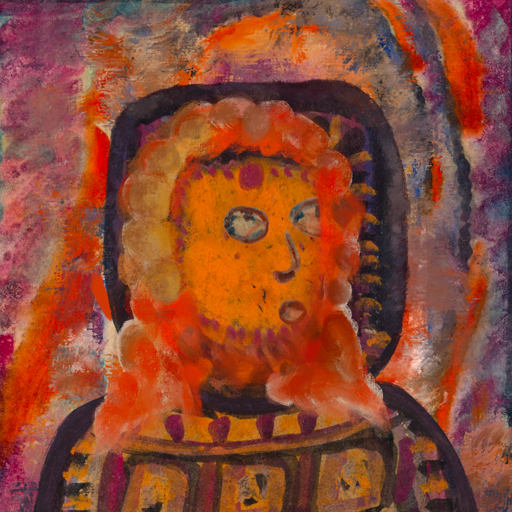
Background: Experience, Head And Neck Side: Doll_w_Hair, Face Side: Orphan, Bust: Doll, Hair Side: Rupkatha, Head Accessory: Blank, Second Necklace: Blank, Necklace: Blank, Baby: Blank